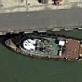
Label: Towing_vessel